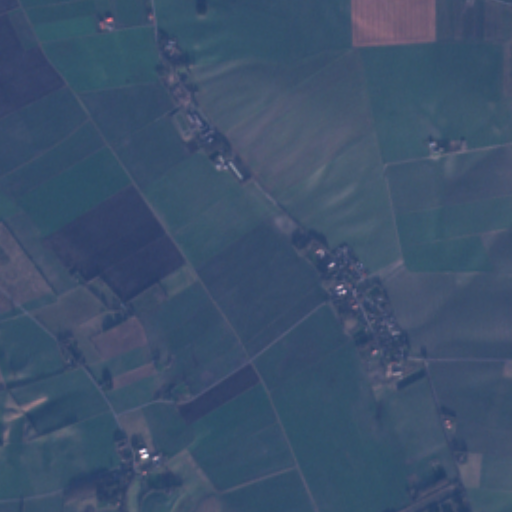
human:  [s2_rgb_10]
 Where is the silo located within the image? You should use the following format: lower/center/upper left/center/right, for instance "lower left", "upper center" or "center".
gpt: The silo is located in the upper center of the image.
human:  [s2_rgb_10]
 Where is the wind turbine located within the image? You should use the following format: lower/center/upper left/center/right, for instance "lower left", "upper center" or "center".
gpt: The wind turbine is located in the lower left of the image.
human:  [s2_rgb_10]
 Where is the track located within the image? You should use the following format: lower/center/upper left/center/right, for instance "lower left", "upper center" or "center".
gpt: There is no track in the image.